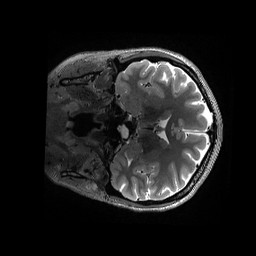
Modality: T2w
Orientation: coronal
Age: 36
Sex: female
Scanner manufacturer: siemens
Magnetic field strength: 3 T
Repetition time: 3.2 s
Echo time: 0.564 s